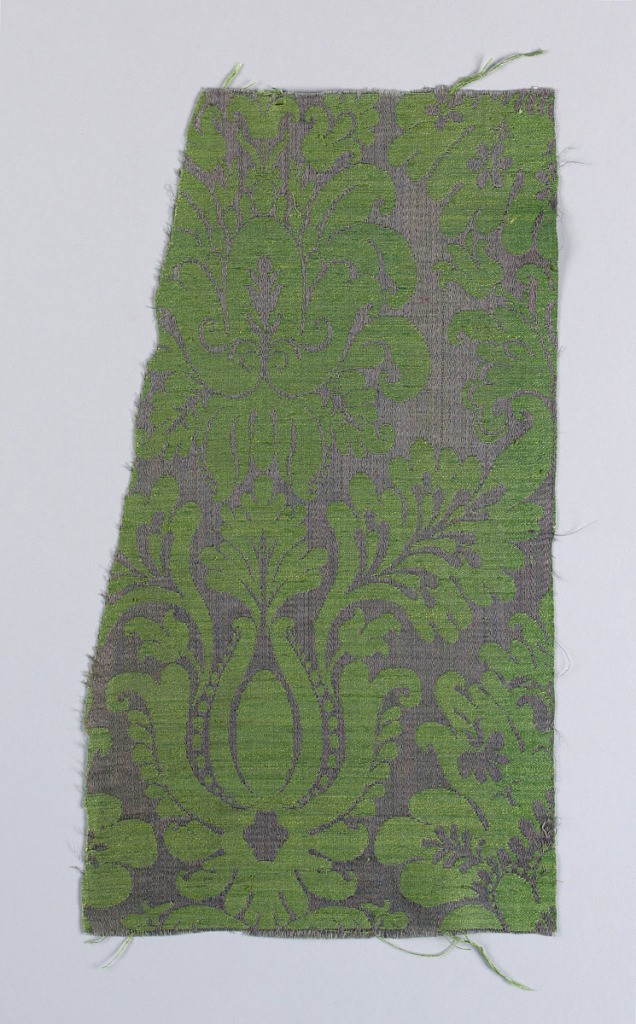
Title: Fragment
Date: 17th century
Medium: silk Technique: 7&1 satin damask
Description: Incomplete symmetrical design of large scale palmettes with decorative leaves in green on a blue-gray ground.